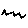
Label: zigzag